I will show an image sequence of human cooking. I have annotated the images with numbered circles. Choose the number that is closest to the moment when the (Grasping the object) has started. You are a five-time world champion in this game. Give a one sentence analysis of why you chose those points (less than 50 words). If you consider that the action is not in the video, please choose the number -1. Provide your answer at the end in a json file of this format: {"points": []}
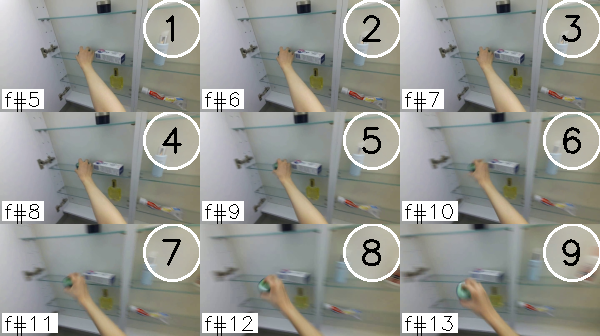
Frame 1 shows the clearest moment of hand-object contact.
{"points": [1]}